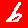
Digit: 6